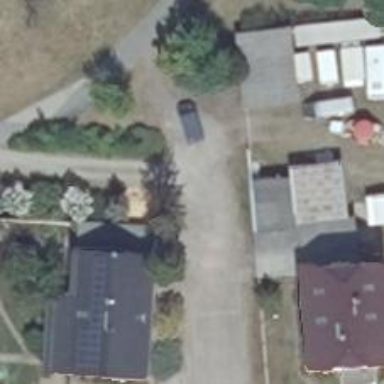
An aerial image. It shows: Residential road with compacted surface.